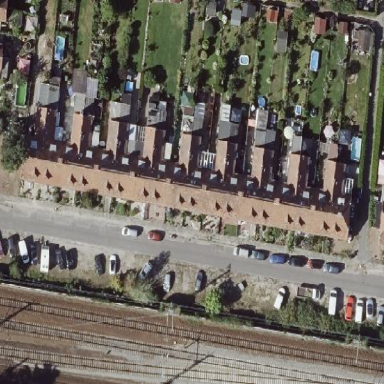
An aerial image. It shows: Residential terrace building with half-hipped roof shape.